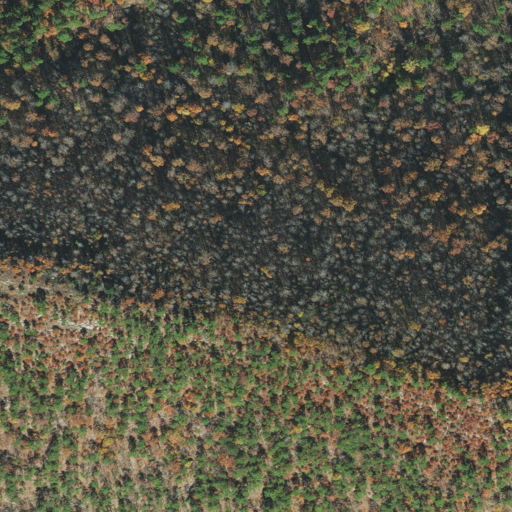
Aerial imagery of mountain in Arkansas named Polk Creek Mountain containing deciduous forest, mixed forest, shrub, and evergreen forest